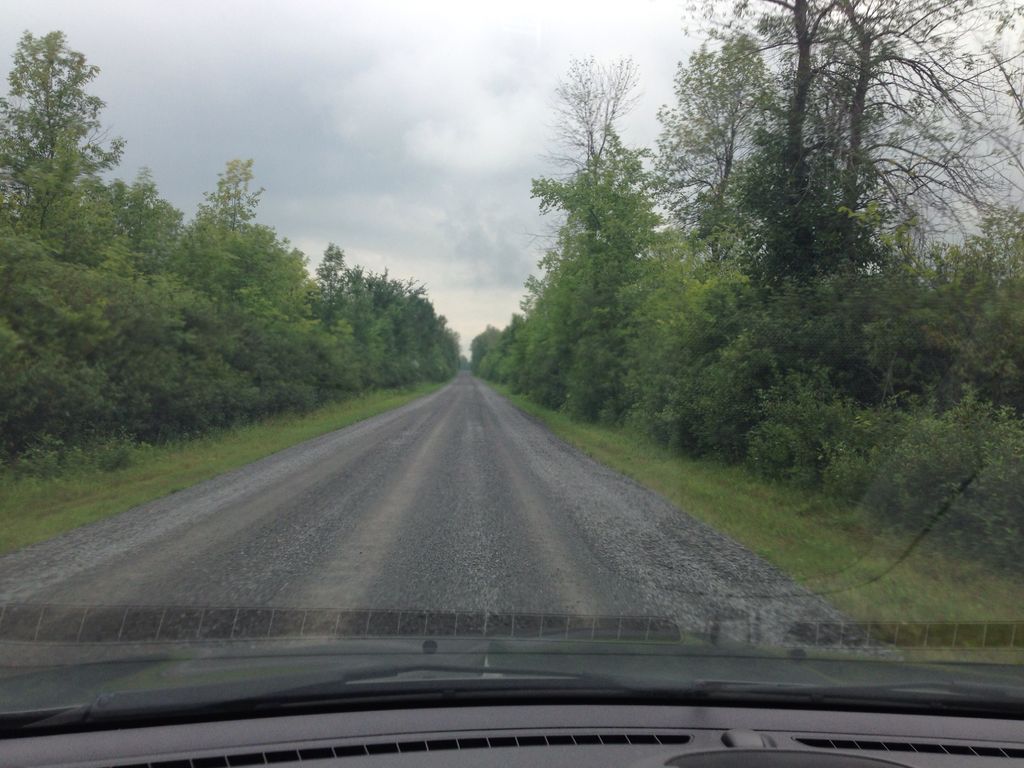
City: ottawa-gatineau